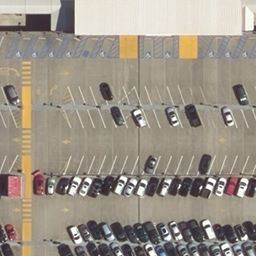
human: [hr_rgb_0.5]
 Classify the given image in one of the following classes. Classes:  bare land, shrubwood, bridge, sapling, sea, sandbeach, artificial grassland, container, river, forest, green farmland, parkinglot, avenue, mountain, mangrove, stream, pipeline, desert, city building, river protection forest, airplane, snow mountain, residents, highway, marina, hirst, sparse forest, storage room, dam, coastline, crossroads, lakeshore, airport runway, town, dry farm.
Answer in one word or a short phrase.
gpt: parkinglot